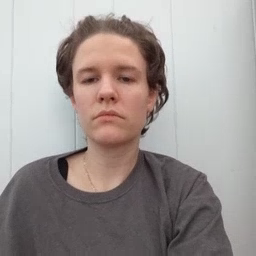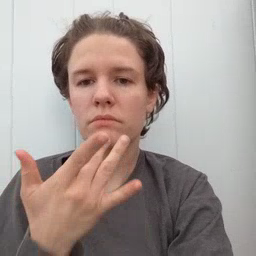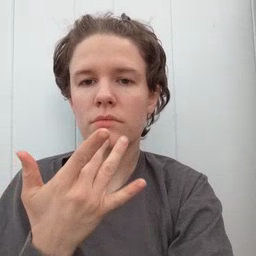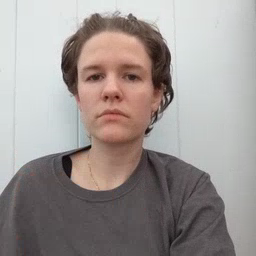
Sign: taste